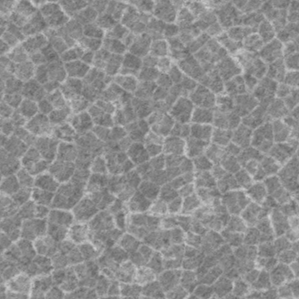
Label: frost